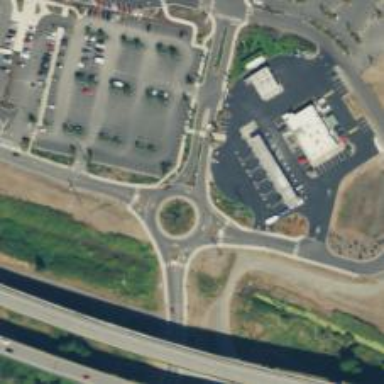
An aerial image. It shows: Unclassified road that forms roundabout at the junction.